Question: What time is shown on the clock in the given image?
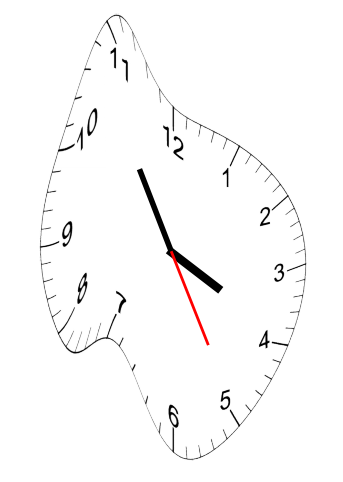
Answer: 03:54:25